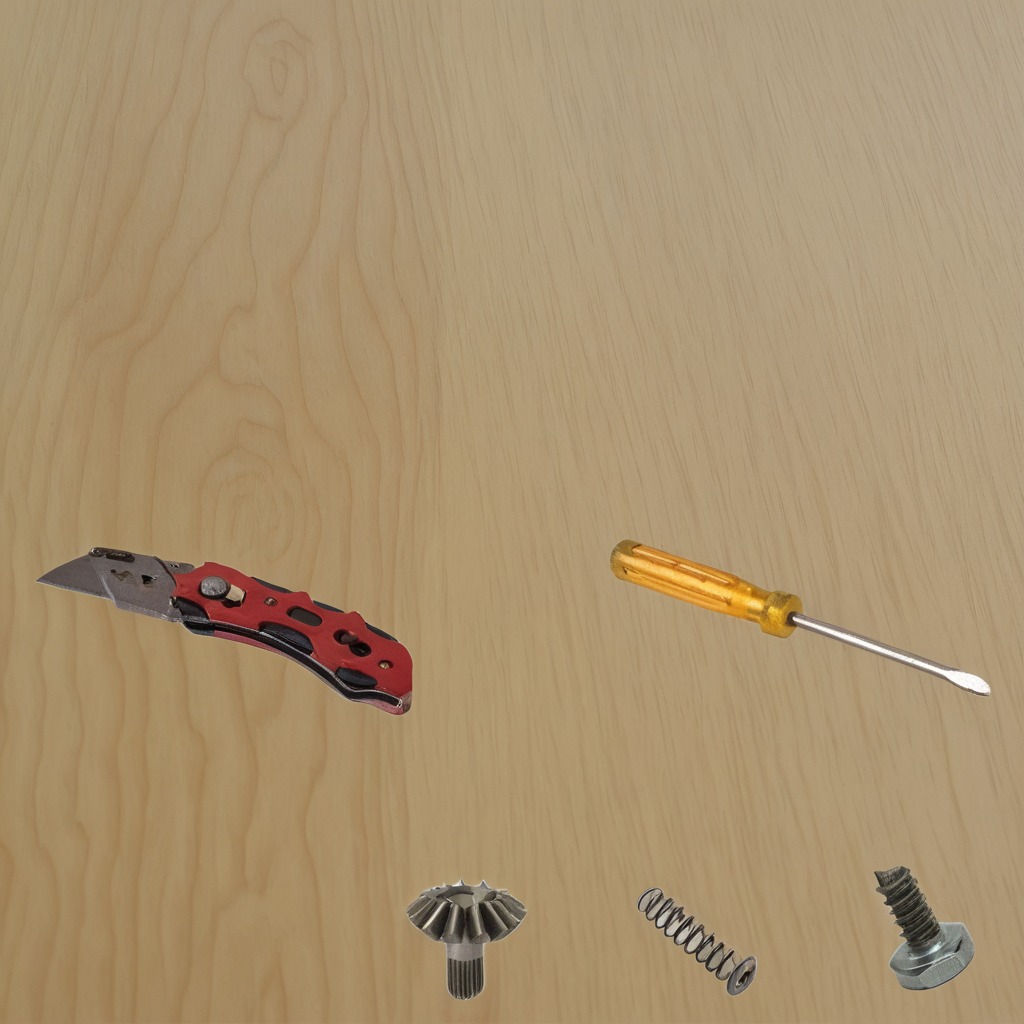
A steel gear with teeth, a utility knife, a metal machine screw, a coiled metal spring, and a screwdriver are lying on the plywood surface.